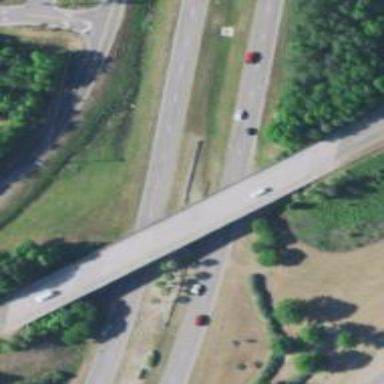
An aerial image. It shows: Trunk highway with expressway features.